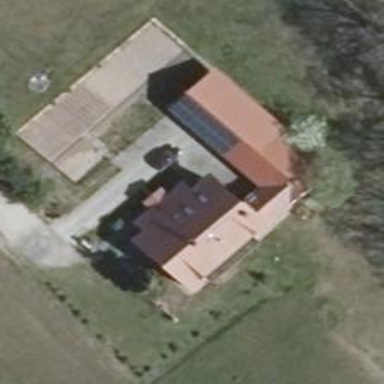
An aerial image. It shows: Building with gabled roof. The roof is oriented along the building and painted red.